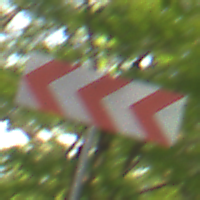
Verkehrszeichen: RichtungstafelnInKurvenGrossRechts
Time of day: MorningAfternoon
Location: Outdoor (RoadRail)
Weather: Clear
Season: NotSpecified
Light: Natural